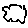
Label: cloud